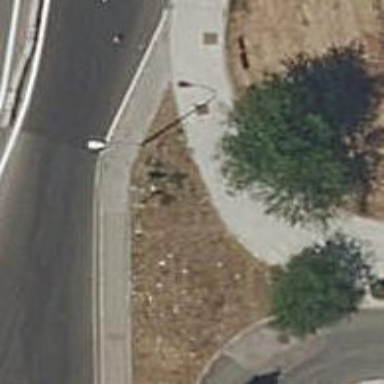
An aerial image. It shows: Unmarked concrete crossing on cycleway.